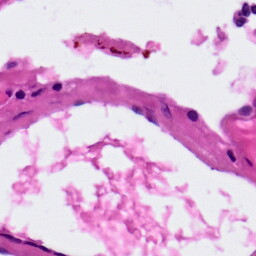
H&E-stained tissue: Lung